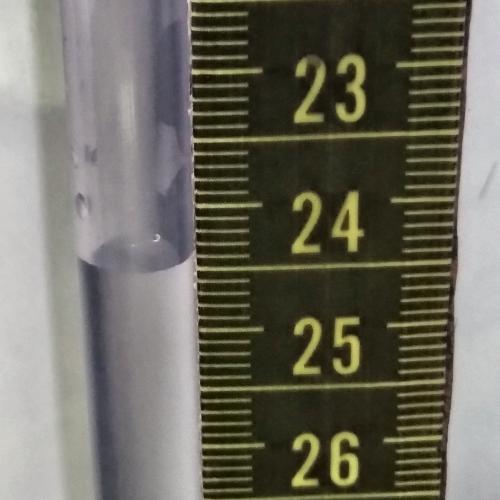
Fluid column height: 24.4 cm